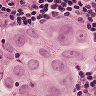
Metastatic tissue present: yes